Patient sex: F
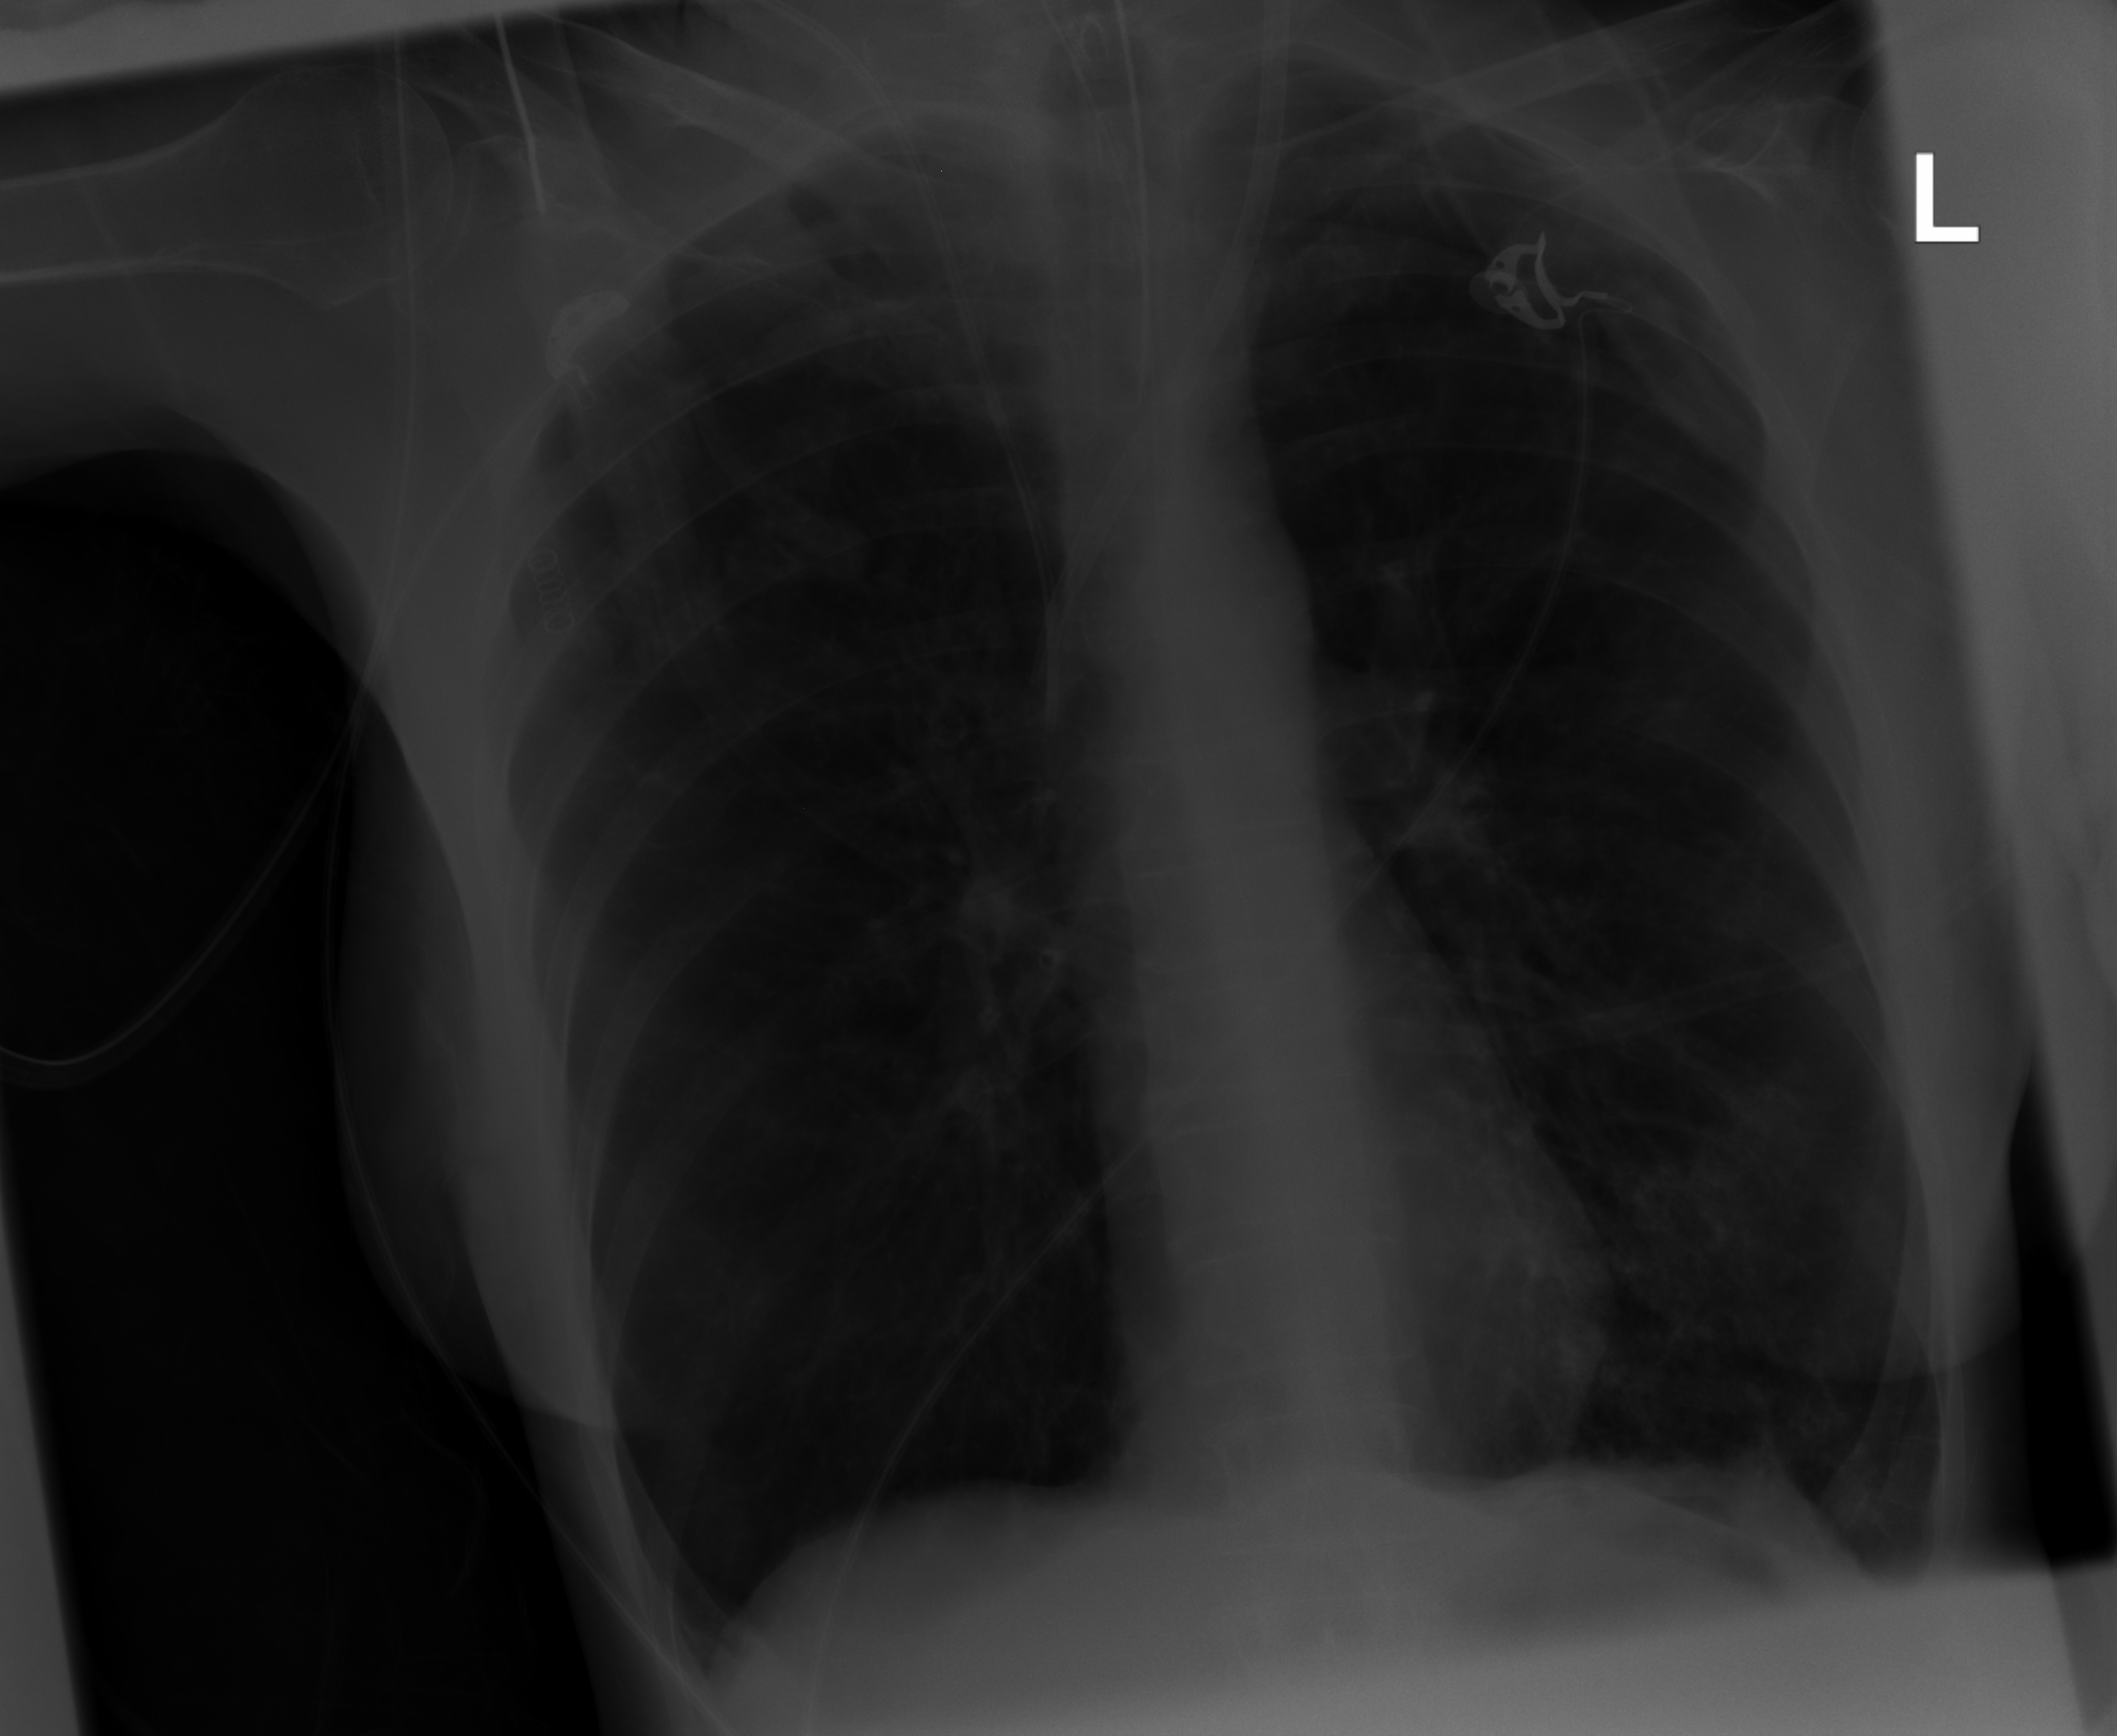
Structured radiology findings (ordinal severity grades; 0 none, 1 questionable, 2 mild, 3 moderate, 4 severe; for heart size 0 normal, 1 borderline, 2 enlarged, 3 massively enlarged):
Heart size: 0
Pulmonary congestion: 0
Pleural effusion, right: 0
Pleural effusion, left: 0
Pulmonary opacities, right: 0
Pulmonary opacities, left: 2
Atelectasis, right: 0
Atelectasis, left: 2